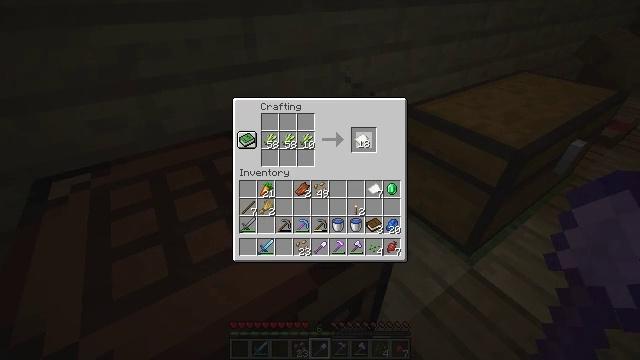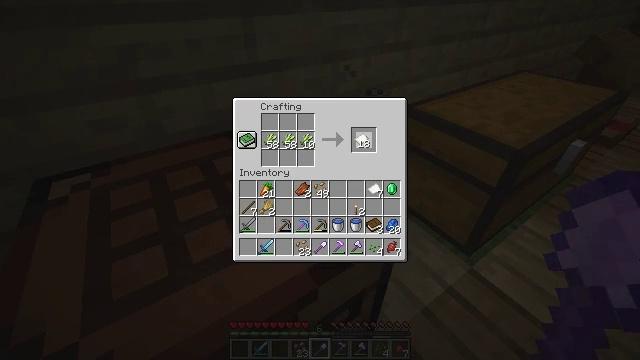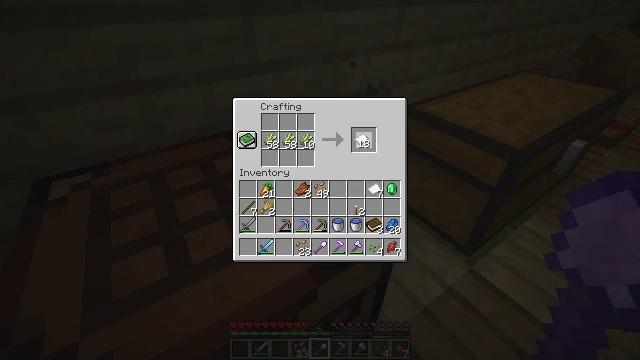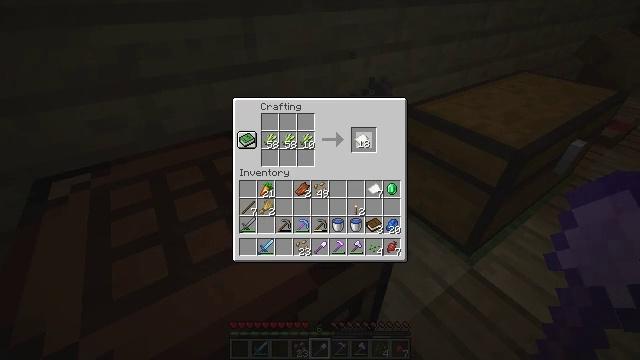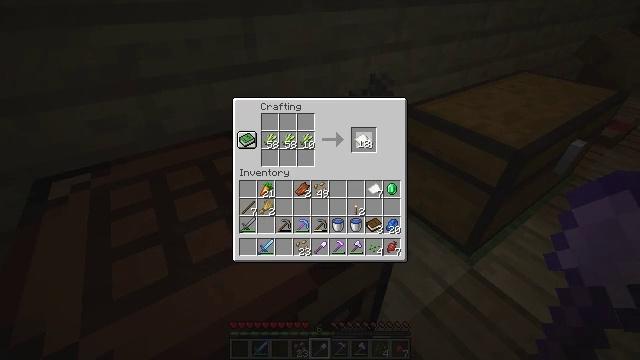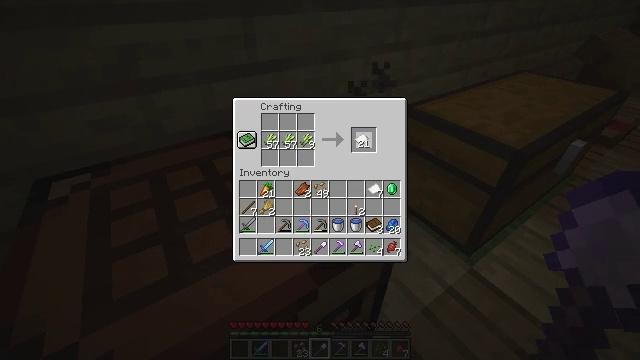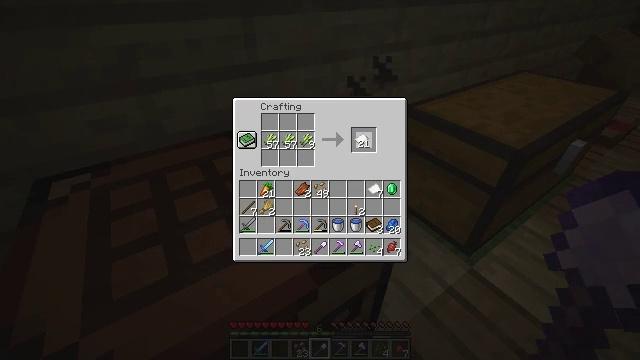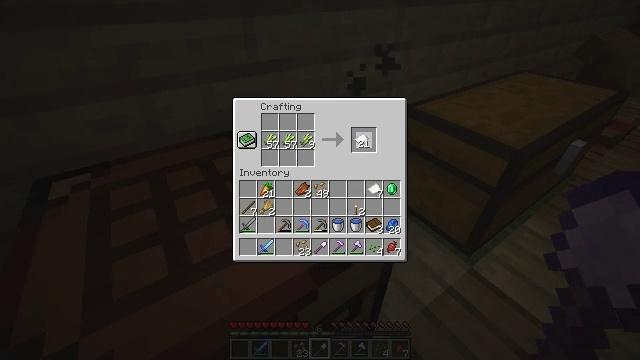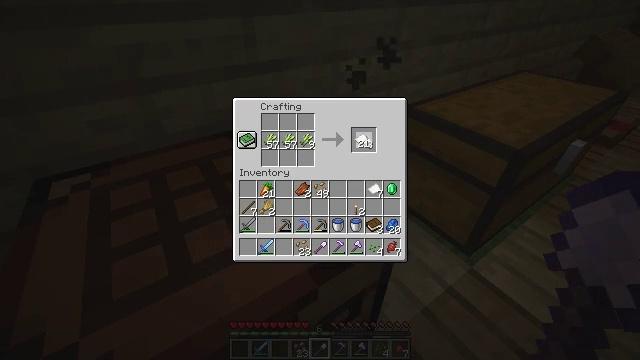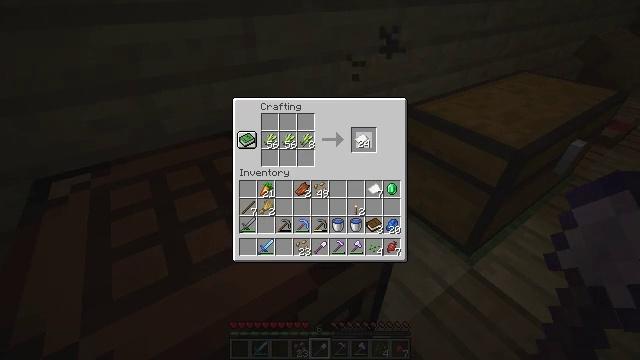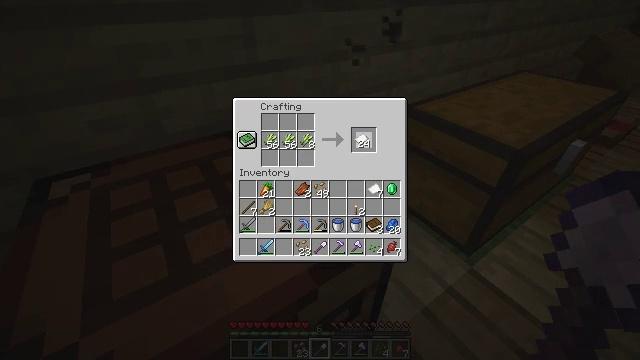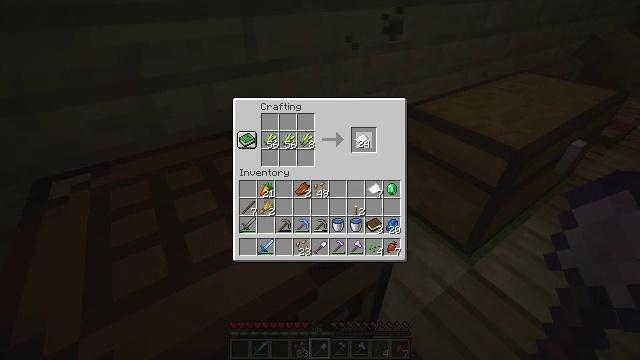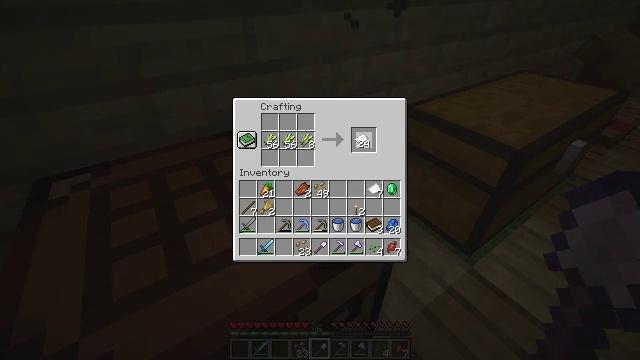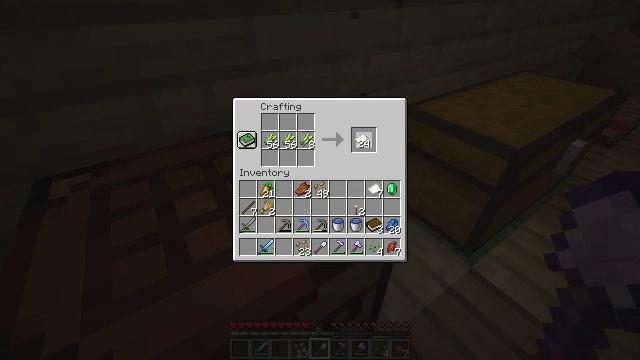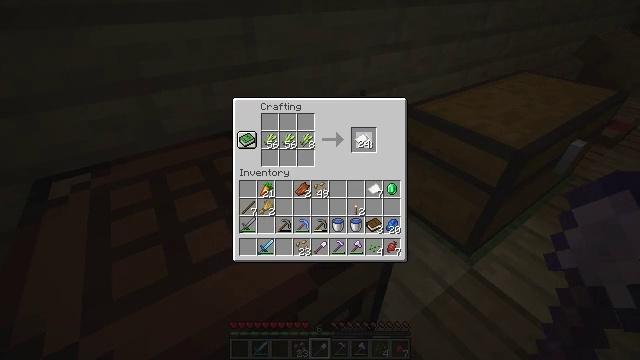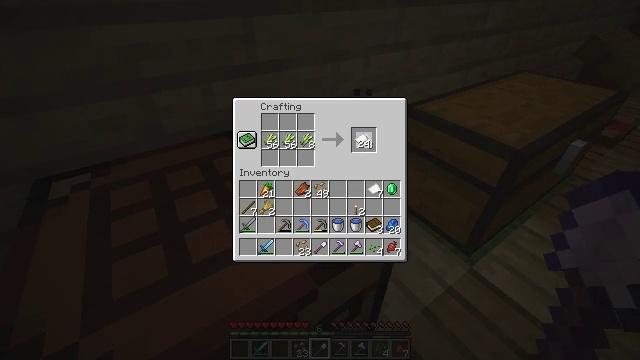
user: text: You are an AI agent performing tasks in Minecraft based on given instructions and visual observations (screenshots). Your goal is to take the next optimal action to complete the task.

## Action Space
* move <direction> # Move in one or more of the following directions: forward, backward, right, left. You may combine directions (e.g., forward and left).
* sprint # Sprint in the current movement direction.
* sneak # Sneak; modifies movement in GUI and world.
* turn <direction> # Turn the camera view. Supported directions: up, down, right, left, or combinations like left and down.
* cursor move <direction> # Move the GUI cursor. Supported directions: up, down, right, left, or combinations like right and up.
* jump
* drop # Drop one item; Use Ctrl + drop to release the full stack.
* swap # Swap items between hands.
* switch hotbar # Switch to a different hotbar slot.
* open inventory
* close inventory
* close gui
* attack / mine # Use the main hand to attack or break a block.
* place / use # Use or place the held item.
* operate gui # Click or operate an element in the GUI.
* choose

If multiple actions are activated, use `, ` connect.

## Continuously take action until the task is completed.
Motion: motion action
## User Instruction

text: Utilize the crafting table to make paper.
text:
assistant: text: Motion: operate gui
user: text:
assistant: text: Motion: operate gui
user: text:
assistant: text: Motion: no_op
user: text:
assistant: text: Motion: operate gui
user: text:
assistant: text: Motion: no_op
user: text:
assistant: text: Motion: no_op
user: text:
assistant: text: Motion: operate gui
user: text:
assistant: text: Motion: operate gui
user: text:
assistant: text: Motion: no_op
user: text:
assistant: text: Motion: operate gui
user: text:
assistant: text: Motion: operate gui
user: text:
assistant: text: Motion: no_op
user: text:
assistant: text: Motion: no_op
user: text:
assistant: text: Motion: operate gui
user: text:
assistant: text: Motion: operate gui
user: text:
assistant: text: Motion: no_op
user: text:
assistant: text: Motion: operate gui
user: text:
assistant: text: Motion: operate gui
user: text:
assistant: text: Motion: operate gui
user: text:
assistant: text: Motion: operate gui
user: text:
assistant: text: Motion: operate gui
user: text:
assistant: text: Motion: no_op
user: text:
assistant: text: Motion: no_op
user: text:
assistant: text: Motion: operate gui
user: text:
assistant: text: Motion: operate gui
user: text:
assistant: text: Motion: no_op
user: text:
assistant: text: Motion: operate gui
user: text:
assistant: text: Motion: operate gui
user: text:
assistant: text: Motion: operate gui
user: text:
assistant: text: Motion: no_op